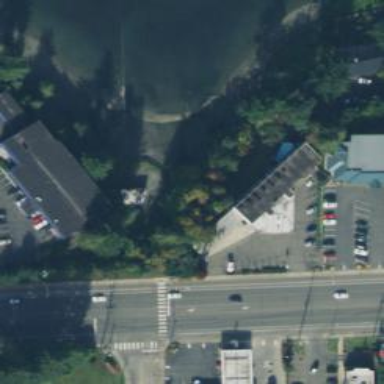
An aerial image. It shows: Motel building.